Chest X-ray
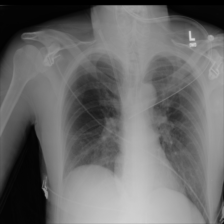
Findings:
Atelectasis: negative
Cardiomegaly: negative
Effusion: negative
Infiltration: negative
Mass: negative
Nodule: negative
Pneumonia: negative
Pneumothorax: negative
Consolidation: negative
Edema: negative
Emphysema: negative
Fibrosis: negative
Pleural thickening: negative
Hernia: negative